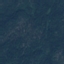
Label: Forest